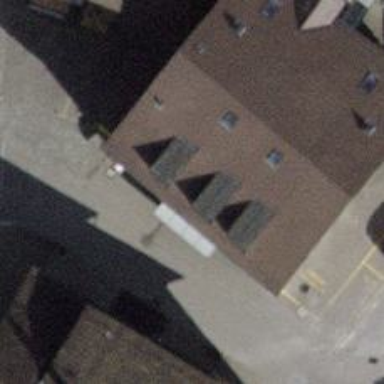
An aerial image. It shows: Motorcycle shop.